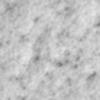
Label: no_change